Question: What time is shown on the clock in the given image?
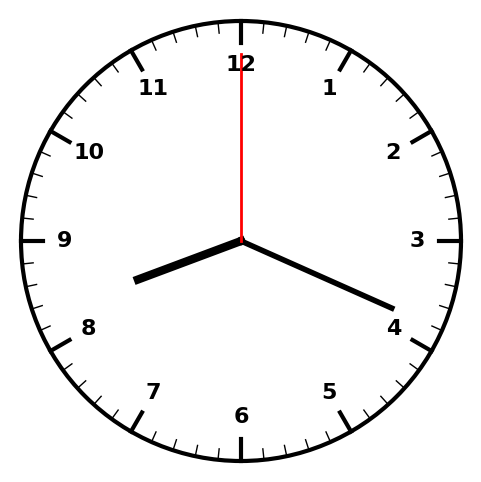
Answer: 08:19:00